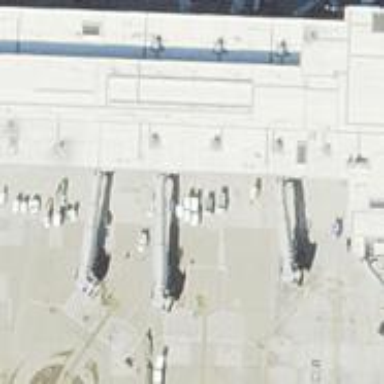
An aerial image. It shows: Airport gate.